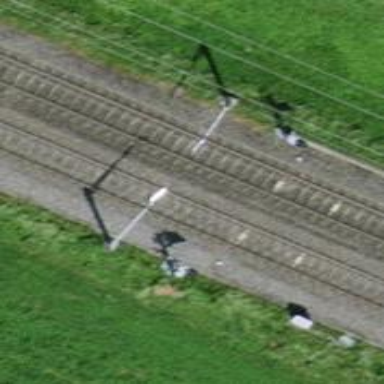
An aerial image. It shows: Railway signal.